Question: My question is much like several others. Having manually compiled Python, sqlite3 is missing:

The main difference is that I'm using a Debian Linux system (unlike in this question: <URL>.
According to some of the Linux-but-older-Python questions, an error like the one I'm getting could be caused by during linking or something (_sqlite3.so). I have two such files on my system, both of them in older Python installations, ... but nothing related to Python3. Or is one of these good enough? Or they say to , then to re-compile Python. I did this, but I don't see how just having this package on my system will affect the compilation process. And indeed, it didn't. A second compile gave me a second Python without sqlite3.
I wish I could just do 'apt-get install python3', but Debian, in its stability, only has Python 3.2, where I need the latest version. Thoughts?
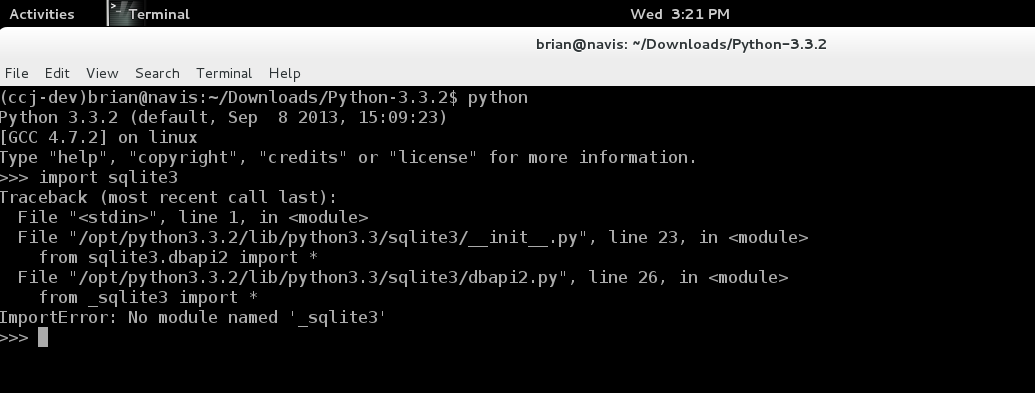
Answer: You need to install 'libsqlite3' (Debian based) or 'sqlite-devel' (RedHat based) and the associated header files before compiling Python because Python needs to find them during the compile process.
Did you make sure to run:
1. ./configure
2. make
3. make install
In this specific order? With no missing steps?